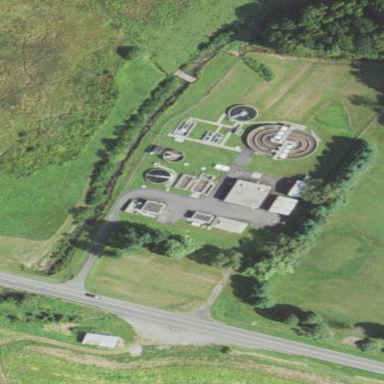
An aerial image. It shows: View of wastewater plant.